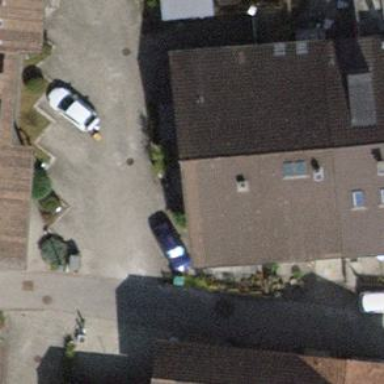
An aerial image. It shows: Terrace building.